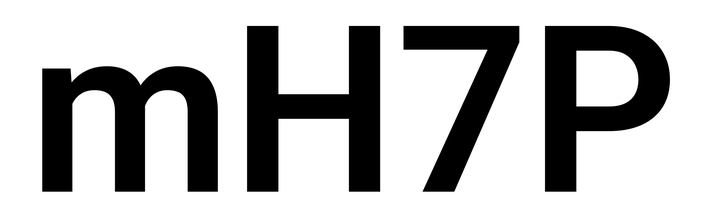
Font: Roboto_SemiBold